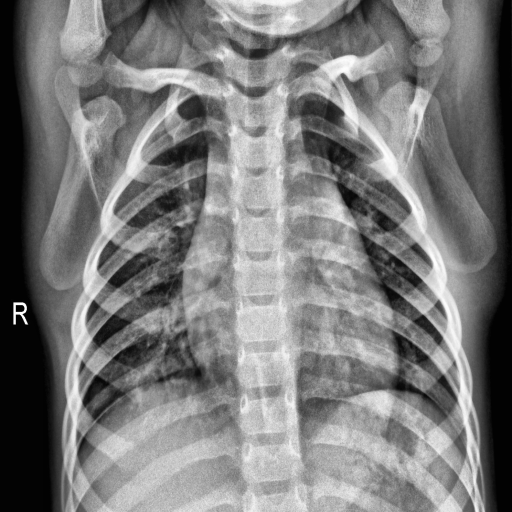
Finding: NORMAL